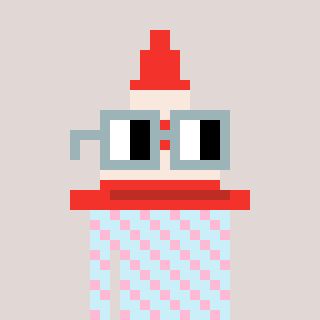
a pixel art character with square dark gray glasses, a cone-shaped head and a cold-colored body on a warm background